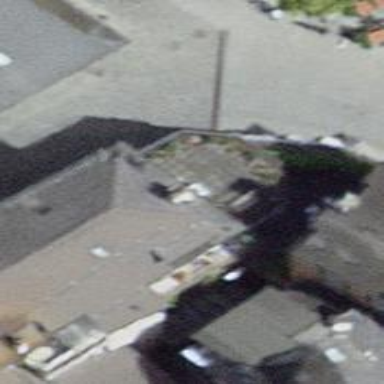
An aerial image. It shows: Restaurant.